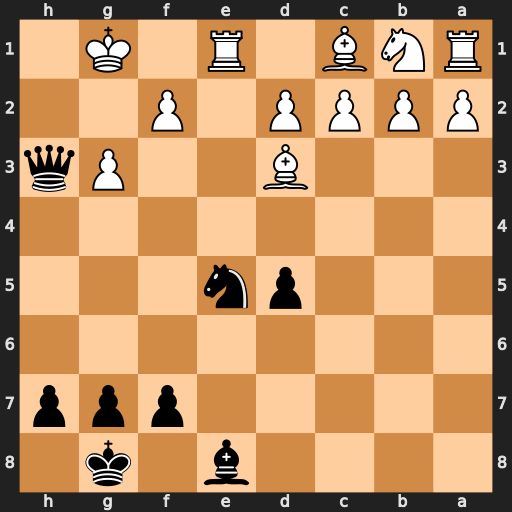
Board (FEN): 4b1k1/5ppp/8/3pn3/8/3B2Pq/PPPP1P2/RNB1R1K1
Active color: b
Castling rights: -
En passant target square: -
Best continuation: Nf3#